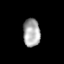
Tissue: lung
Cell type: Epithelial cells
Senescence score: 0.2283
Nuclear area (px): 465
Mean DAPI intensity: 170.071